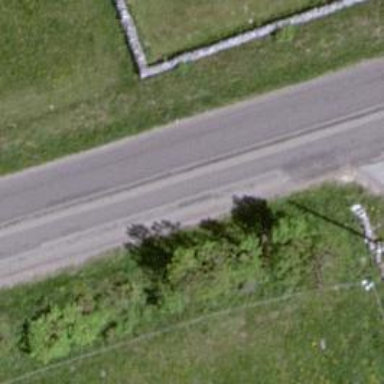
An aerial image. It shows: Tertiary road.